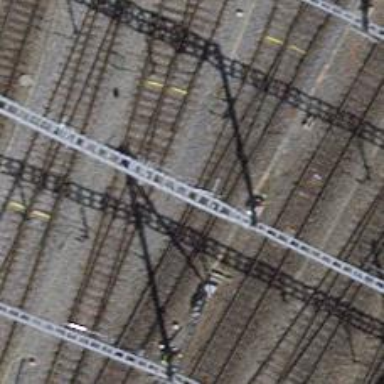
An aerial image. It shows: Single-track electrified railway yard with contact line electrification.